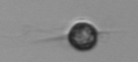
Label: Acanthoica_quattrospina